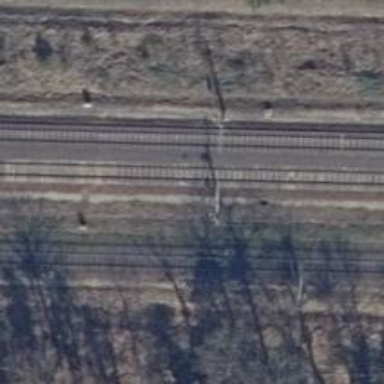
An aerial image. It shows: Milestone along the railway with catenary mast.